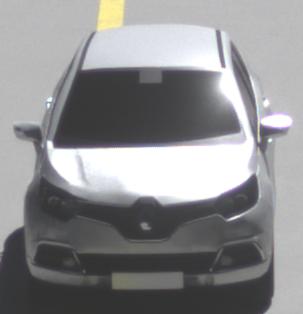
Make: Renault
Model: Captur ENERGY TCe 90
Detailed model: Captur (I)
Model produced from: 2013/06
Model produced until: 2015/05
Doors: 5
Color: white
Road condition: dry road
Daytime: midday
Contrast: high contrast